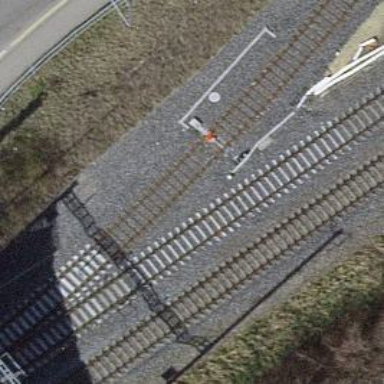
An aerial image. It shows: Railway spur service.